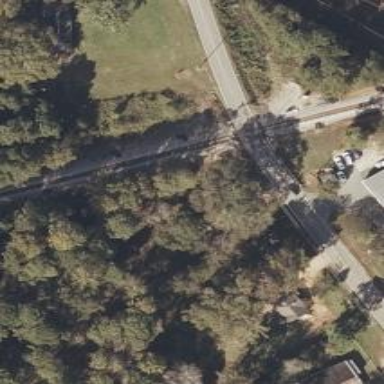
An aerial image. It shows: Railway level crossing.